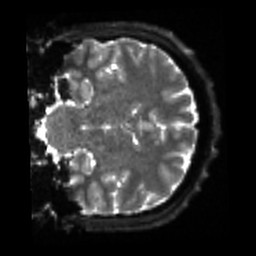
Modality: sbref
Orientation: coronal
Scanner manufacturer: siemens
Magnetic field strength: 3 T
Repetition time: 4 s
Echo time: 0.0594 s